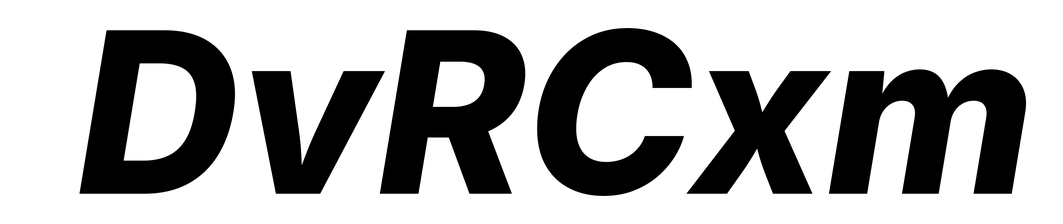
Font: Inter-Italic_ExtraBold_Italic